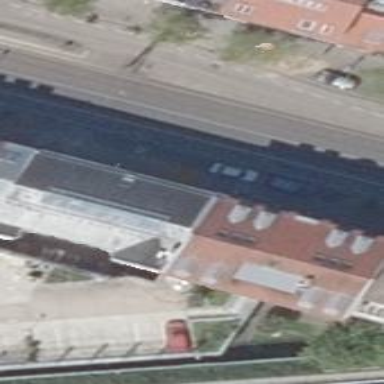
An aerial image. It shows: Gabled roof on residential building.